Field crop: tomato
Growth stage: 1
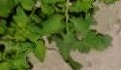
Species: tomato